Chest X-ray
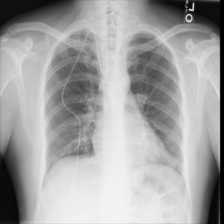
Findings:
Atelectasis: negative
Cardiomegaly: negative
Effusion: positive
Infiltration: negative
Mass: negative
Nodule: negative
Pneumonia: negative
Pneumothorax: negative
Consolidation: negative
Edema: negative
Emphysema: negative
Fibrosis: negative
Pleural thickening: negative
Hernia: negative